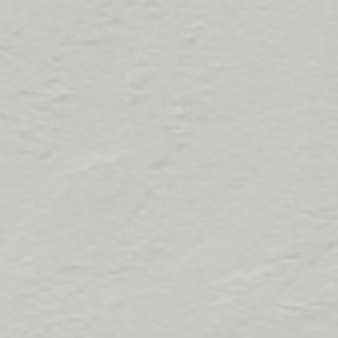
Label: other